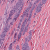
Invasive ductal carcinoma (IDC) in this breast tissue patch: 1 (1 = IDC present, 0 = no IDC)